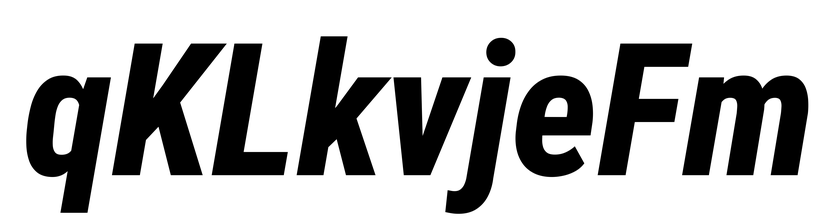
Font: Roboto-Italic_Condensed_ExtraBold_Italic